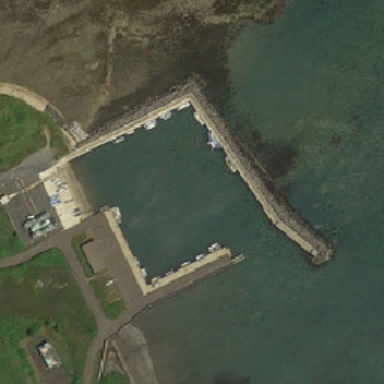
Port with blue water in the center .